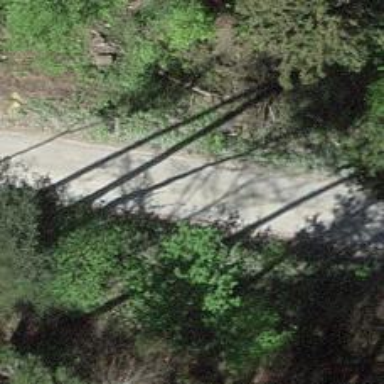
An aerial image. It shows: Unpaved unclassified road.